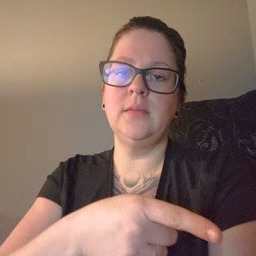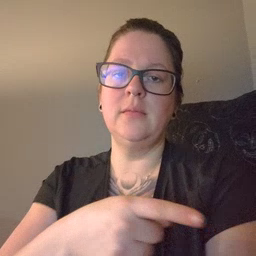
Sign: hesheit